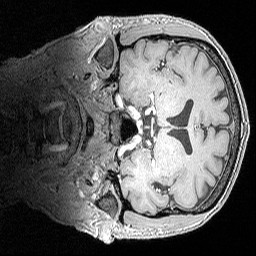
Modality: MP2RAGE
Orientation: coronal
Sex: male
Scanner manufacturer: siemens
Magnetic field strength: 3 T
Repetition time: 5 s
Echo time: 0.00292 s